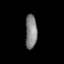
Tissue: skin
Cell type: Epithelial cells
Senescence score: 0.7418
Nuclear area (px): 390
Mean DAPI intensity: 130.374